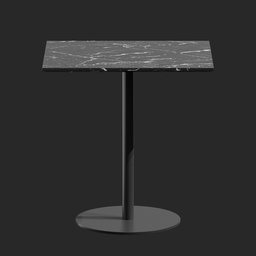
Label: furniture